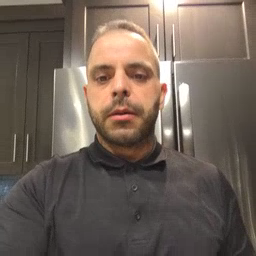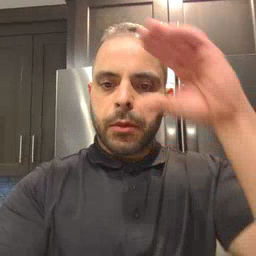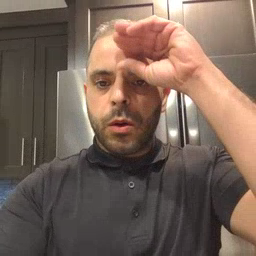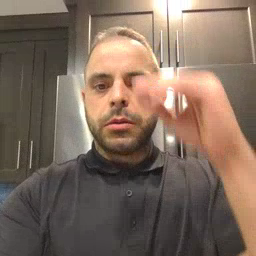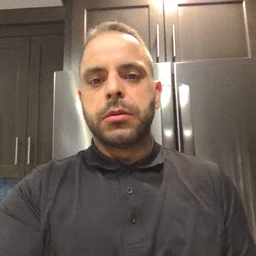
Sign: boy